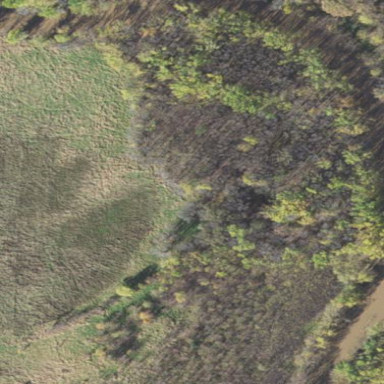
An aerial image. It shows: Woodland area covered with trees.